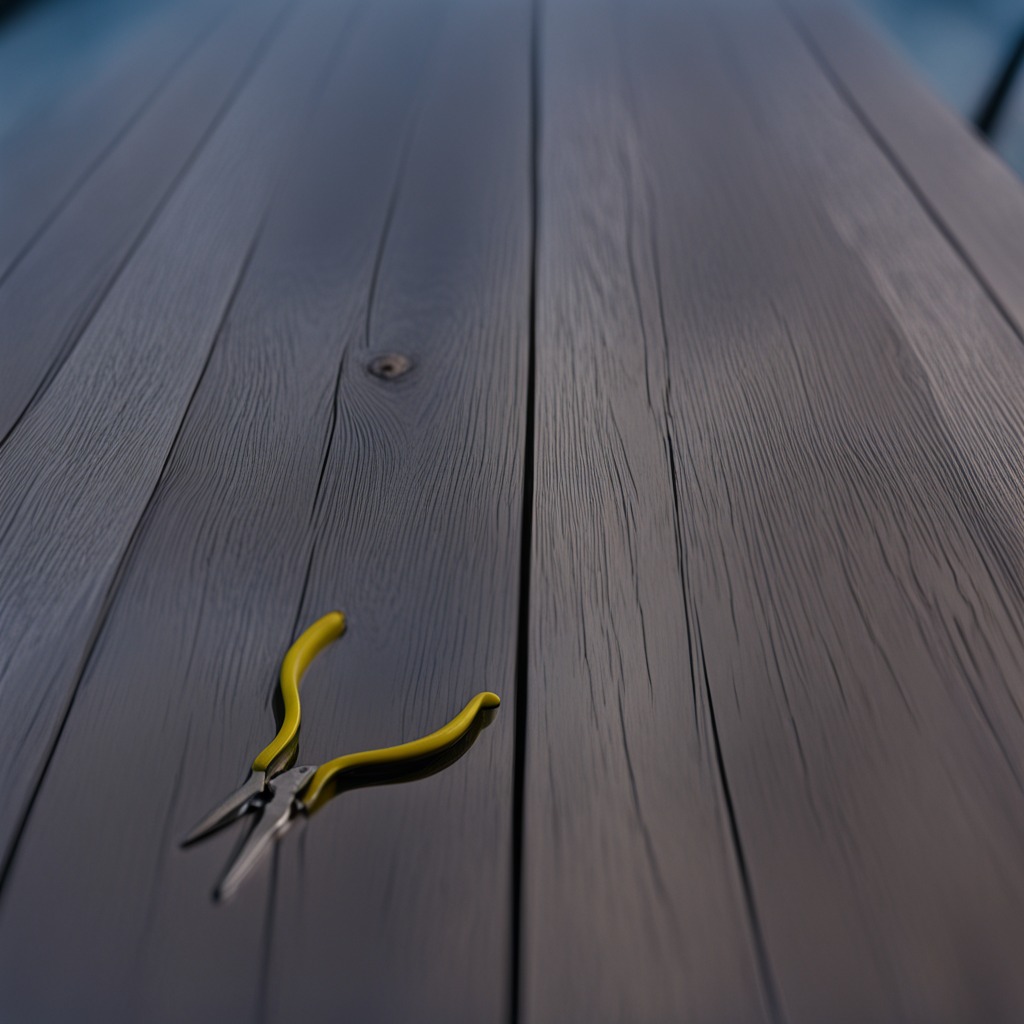
A plier is lying on the old table with faint burn marks in a small garage at twilight.